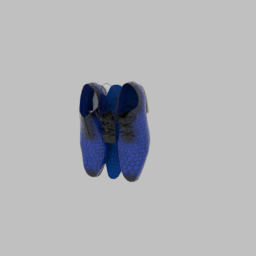
Label: people